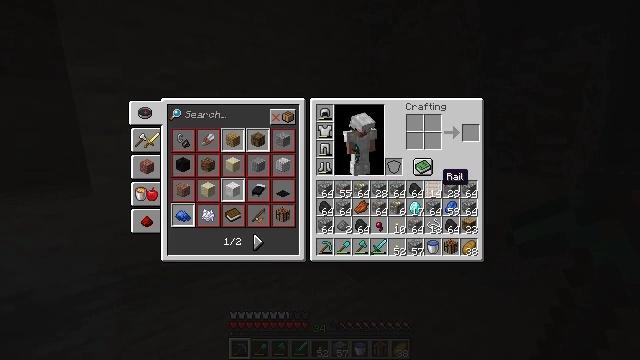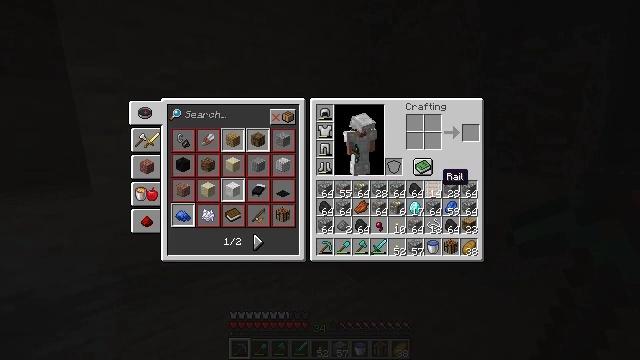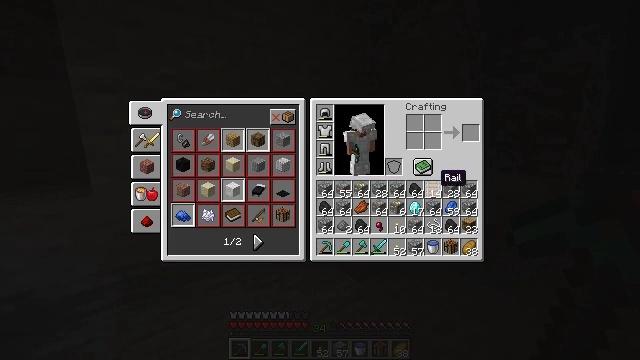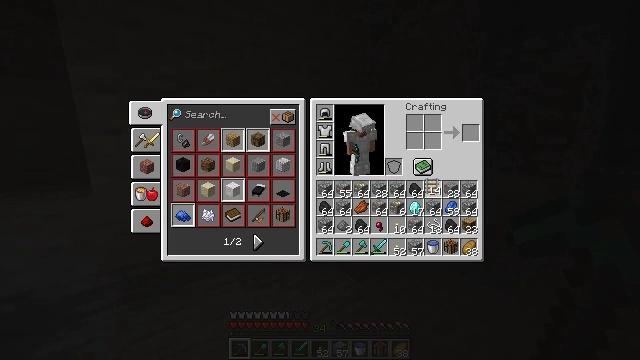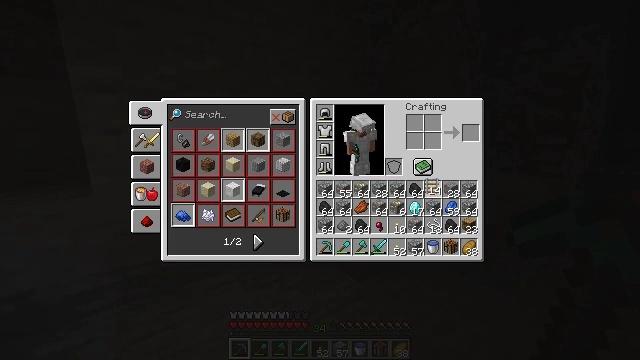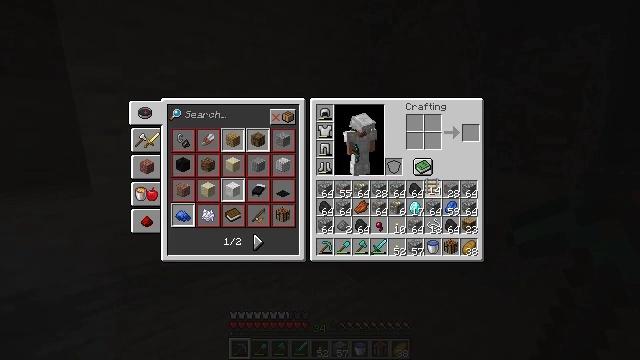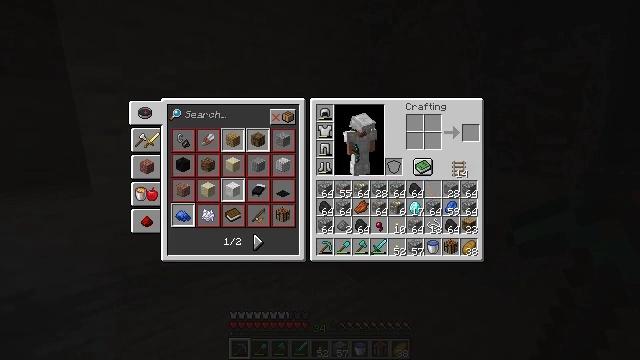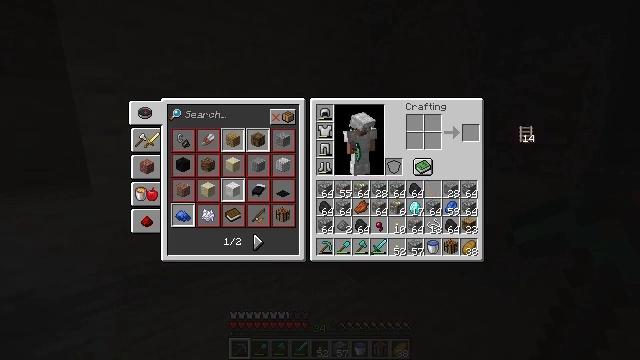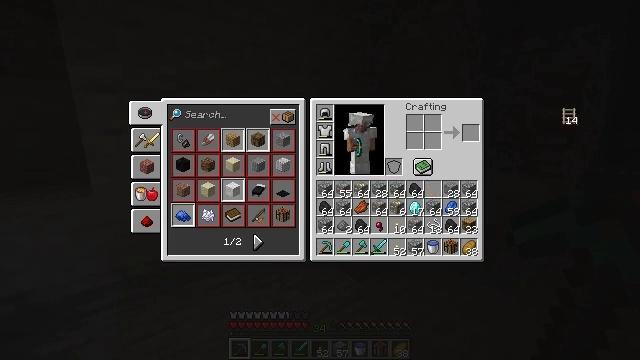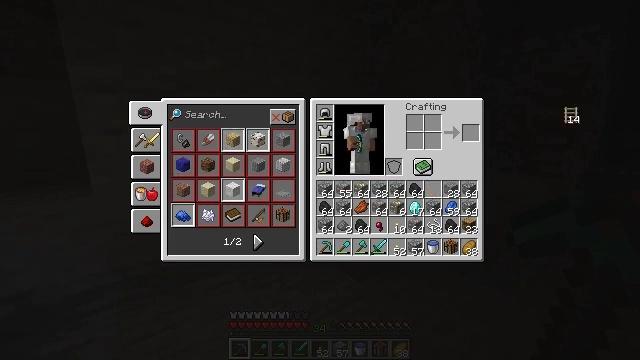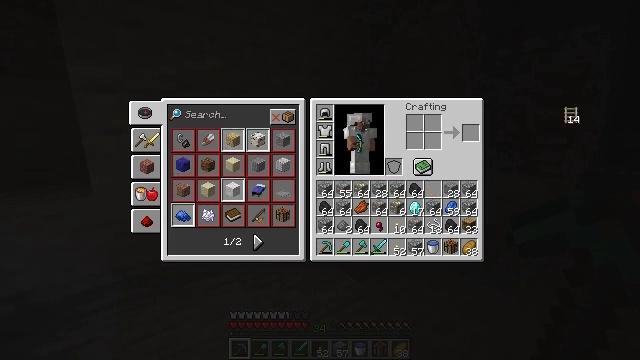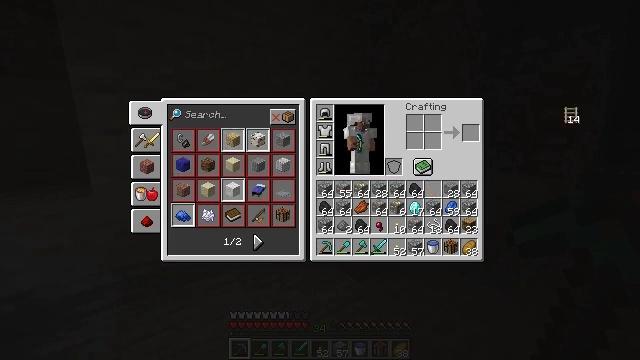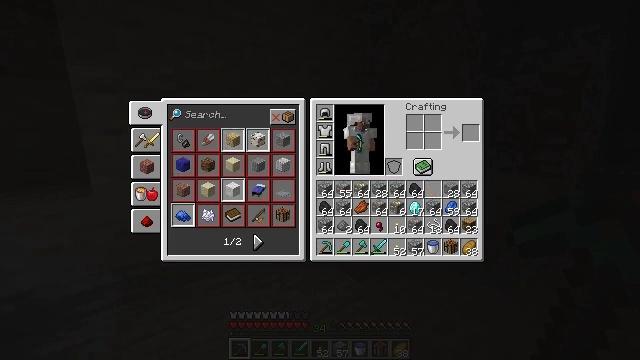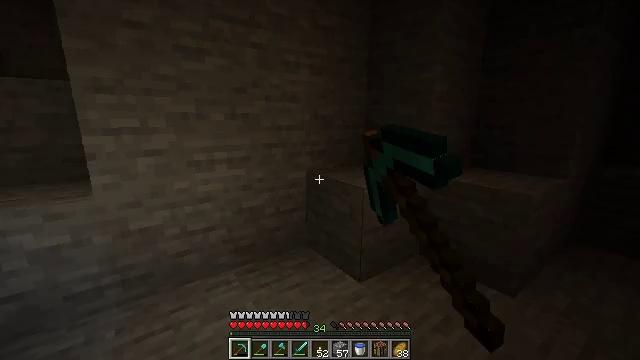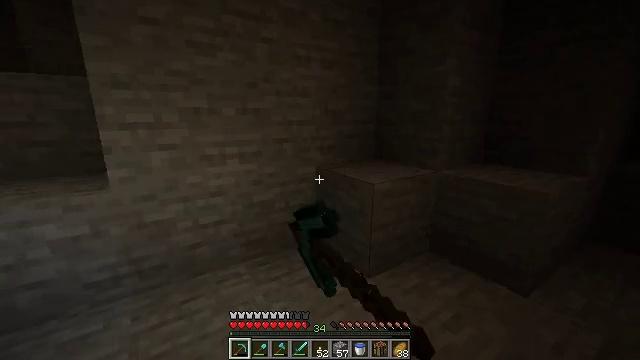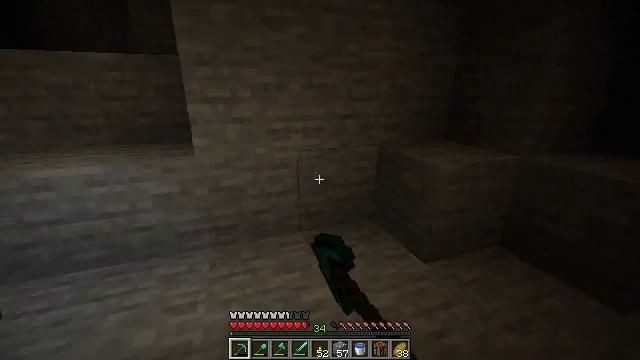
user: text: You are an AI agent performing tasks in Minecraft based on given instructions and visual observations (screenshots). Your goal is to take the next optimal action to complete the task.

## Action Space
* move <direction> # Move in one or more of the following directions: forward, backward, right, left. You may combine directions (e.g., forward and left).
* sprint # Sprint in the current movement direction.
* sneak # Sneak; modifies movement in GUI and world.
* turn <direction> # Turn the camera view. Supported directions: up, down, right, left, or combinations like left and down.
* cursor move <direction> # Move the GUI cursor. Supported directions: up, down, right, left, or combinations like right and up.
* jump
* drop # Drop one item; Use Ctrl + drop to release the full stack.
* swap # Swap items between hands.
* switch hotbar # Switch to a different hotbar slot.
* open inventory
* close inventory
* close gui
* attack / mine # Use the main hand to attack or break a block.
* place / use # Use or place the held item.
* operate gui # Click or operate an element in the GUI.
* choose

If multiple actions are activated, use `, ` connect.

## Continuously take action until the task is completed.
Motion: motion action
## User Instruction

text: Remove a rail from the inventory.
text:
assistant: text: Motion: no_op
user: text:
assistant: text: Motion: no_op
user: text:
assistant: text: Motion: operate gui
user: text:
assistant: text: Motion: operate gui
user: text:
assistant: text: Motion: operate gui
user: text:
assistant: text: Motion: cursor move right and up
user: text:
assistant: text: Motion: cursor move right and up
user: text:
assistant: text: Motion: cursor move right and up, operate gui
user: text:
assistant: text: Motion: operate gui
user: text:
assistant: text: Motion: operate gui
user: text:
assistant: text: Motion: operate gui
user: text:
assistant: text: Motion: no_op
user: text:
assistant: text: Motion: no_op
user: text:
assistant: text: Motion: turn left and down
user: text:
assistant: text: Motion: turn left and down
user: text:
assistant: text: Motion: turn left and down
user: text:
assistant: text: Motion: no_op